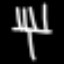
Label: fork